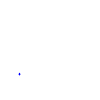
Particle: kaon